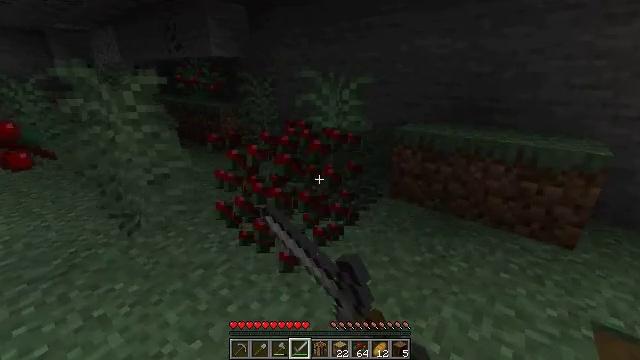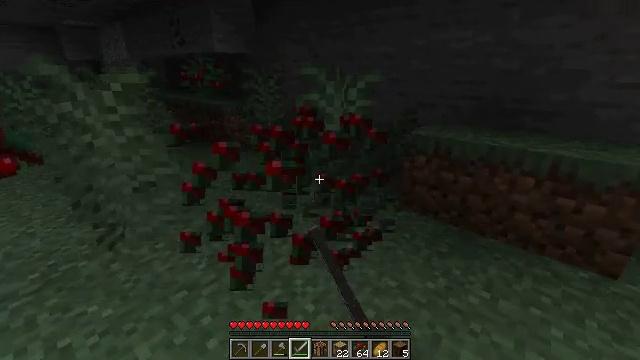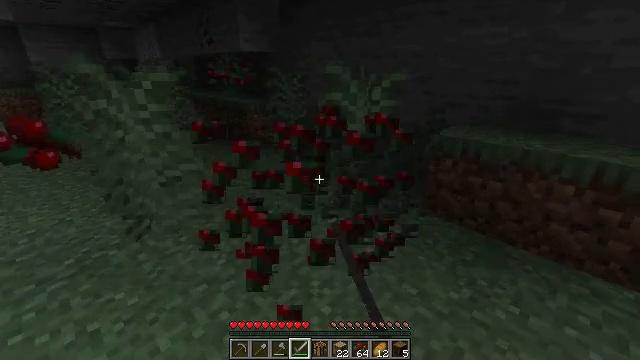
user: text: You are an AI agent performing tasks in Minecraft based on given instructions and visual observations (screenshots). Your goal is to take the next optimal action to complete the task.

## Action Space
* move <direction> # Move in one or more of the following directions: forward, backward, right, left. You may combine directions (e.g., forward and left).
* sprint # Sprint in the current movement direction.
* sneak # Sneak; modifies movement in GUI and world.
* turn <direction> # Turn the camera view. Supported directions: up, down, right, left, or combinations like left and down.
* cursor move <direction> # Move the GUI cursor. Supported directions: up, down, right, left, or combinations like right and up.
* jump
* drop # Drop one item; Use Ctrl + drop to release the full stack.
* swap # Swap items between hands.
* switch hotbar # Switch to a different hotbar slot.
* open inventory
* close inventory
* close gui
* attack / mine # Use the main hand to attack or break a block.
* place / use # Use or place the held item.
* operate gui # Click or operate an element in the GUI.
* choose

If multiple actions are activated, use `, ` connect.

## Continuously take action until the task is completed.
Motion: motion action
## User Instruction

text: Gather sweet berries from the bush.
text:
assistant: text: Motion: move forward, turn left, attack / mine
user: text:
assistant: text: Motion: move forward and move left, turn left, attack / mine
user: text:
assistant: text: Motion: attack / mine